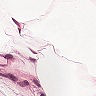
Metastatic tissue present: no